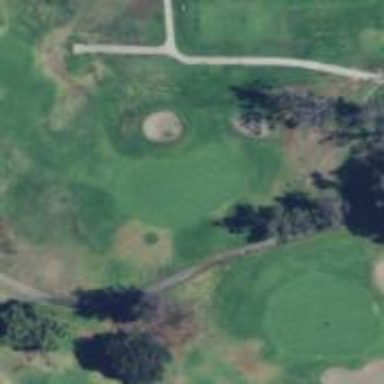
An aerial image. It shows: View of golf hole.